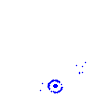
Particle: proton